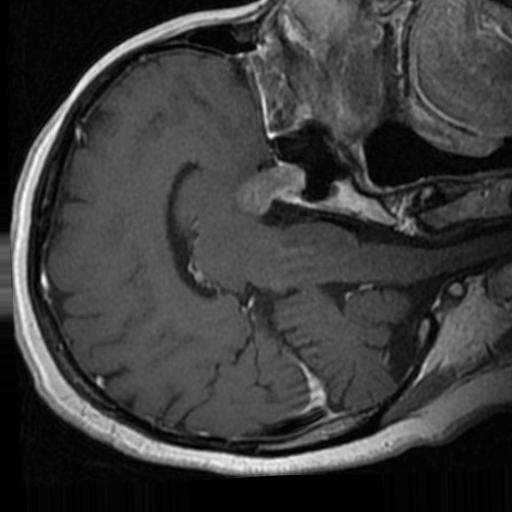
Label: brain_tumor